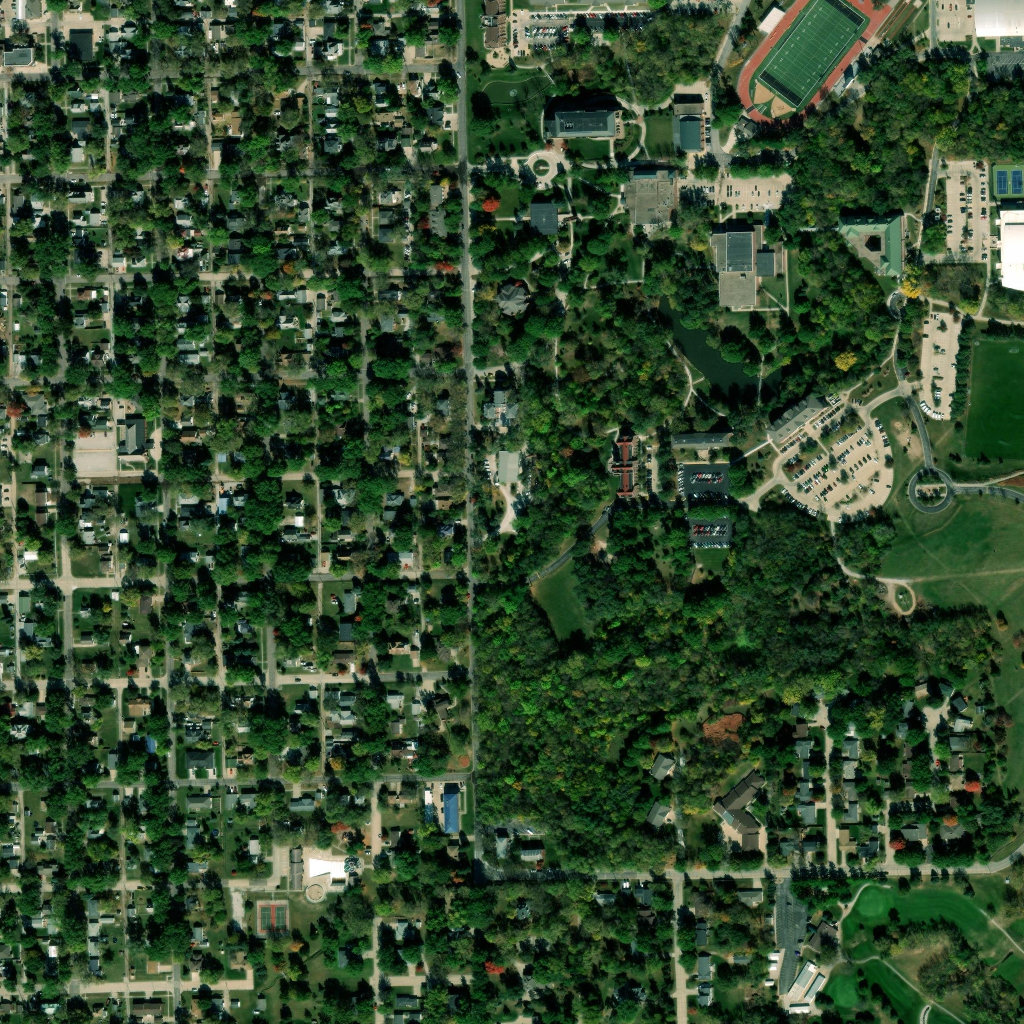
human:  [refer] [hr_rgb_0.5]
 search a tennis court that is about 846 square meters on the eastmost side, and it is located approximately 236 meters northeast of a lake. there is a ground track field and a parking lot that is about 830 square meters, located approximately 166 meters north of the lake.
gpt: <box>[[97, 16, 99, 19, 0]]</box>